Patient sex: M
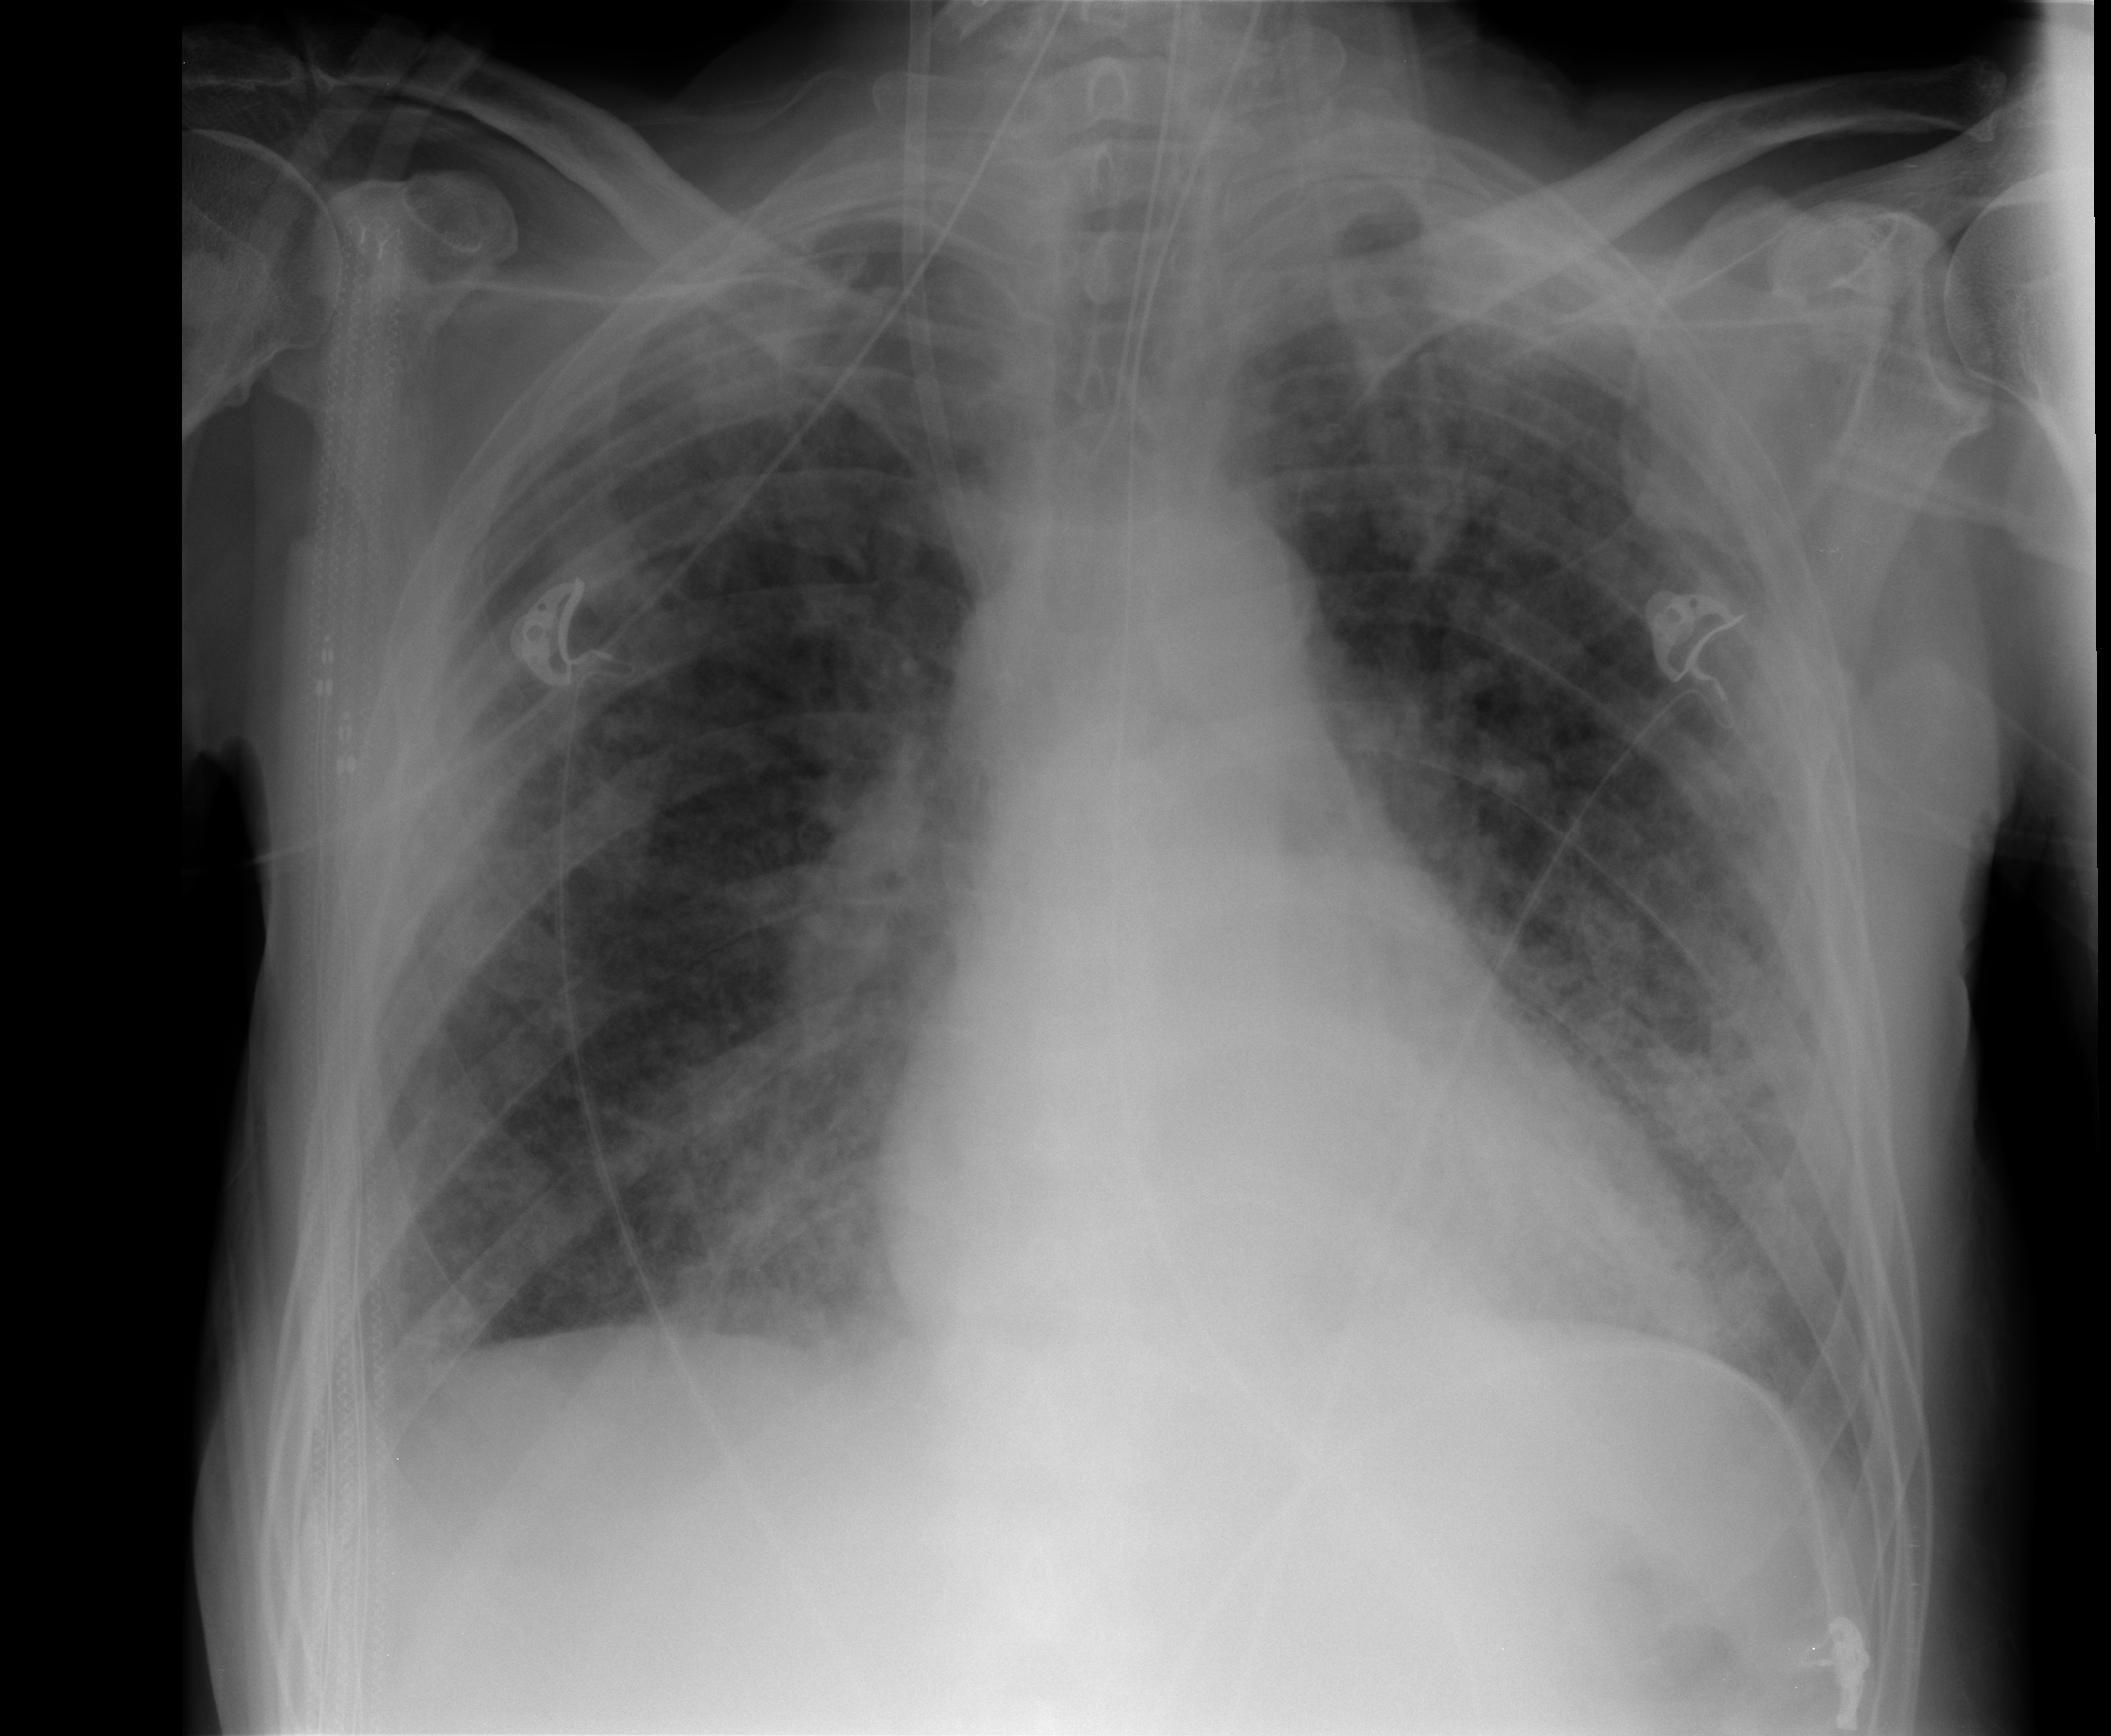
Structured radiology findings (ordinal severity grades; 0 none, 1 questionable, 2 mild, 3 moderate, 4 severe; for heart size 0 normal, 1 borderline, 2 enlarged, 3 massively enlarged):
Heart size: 0
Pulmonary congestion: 2
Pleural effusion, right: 0
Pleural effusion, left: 0
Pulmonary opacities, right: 3
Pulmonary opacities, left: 3
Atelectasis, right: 2
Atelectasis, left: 2